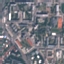
Land use / land cover: Residential